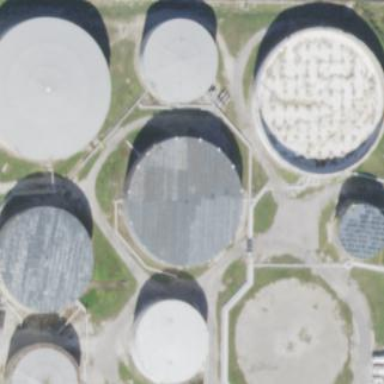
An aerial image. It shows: Storage tank which is man-made and housed in building.